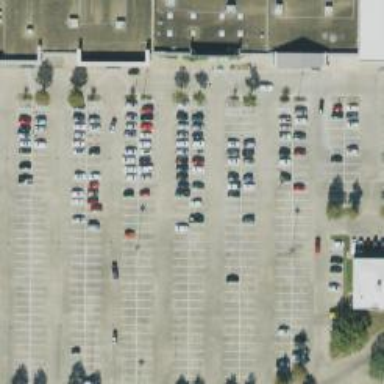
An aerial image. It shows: Parking space.